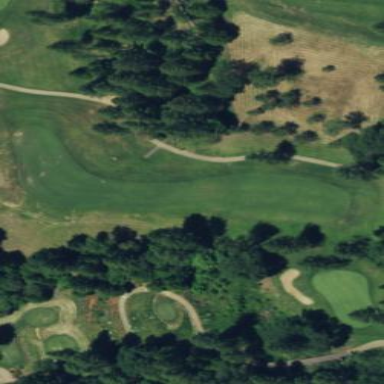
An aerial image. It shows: Scenic golf fairway.